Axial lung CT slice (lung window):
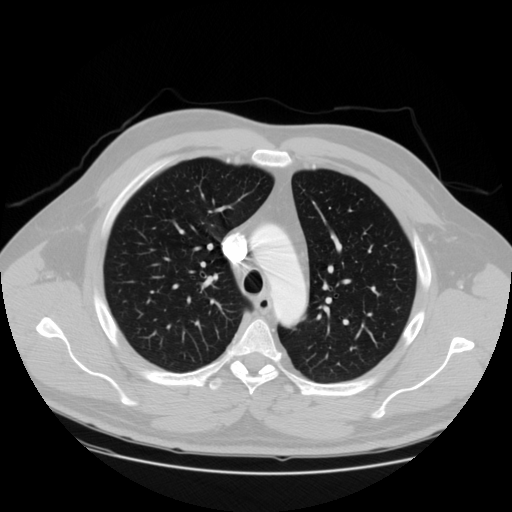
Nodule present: no